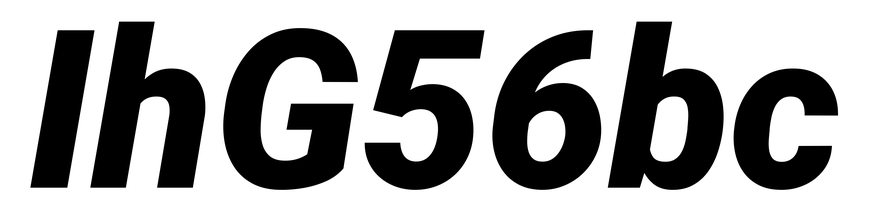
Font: Roboto-Italic_Black_Italic